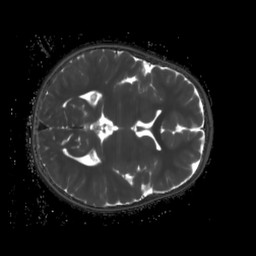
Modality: T2map
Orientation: axial
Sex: male
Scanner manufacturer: siemens
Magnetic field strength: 3 T
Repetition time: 4 s